Field crop: maize
Growth stage: 2
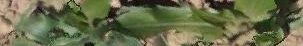
Species: maize